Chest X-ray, AP view. Patient: 56 years old, sex F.
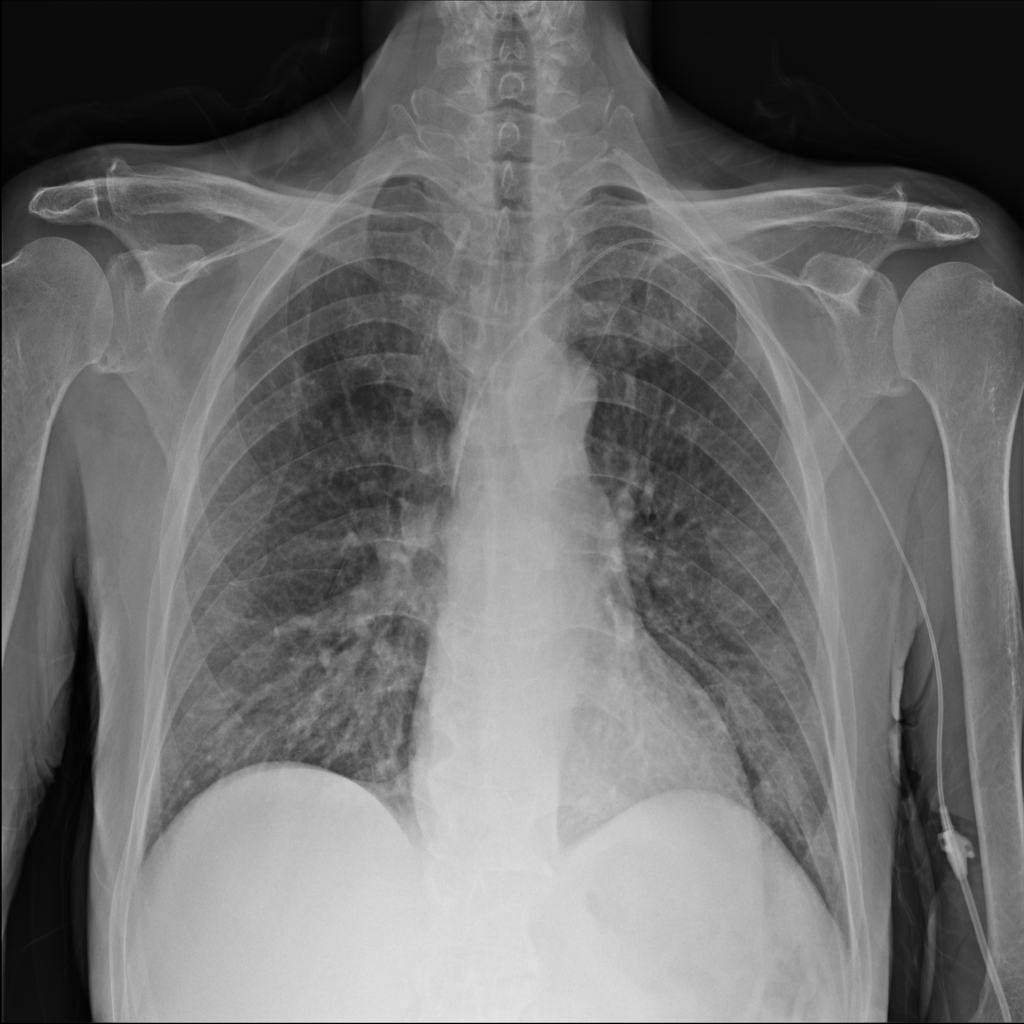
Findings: No Finding